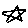
Label: star